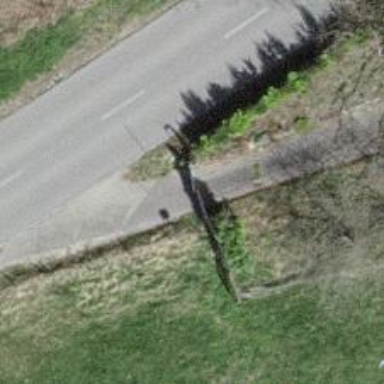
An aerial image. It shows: Driveway.